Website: walmart
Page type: address-validator
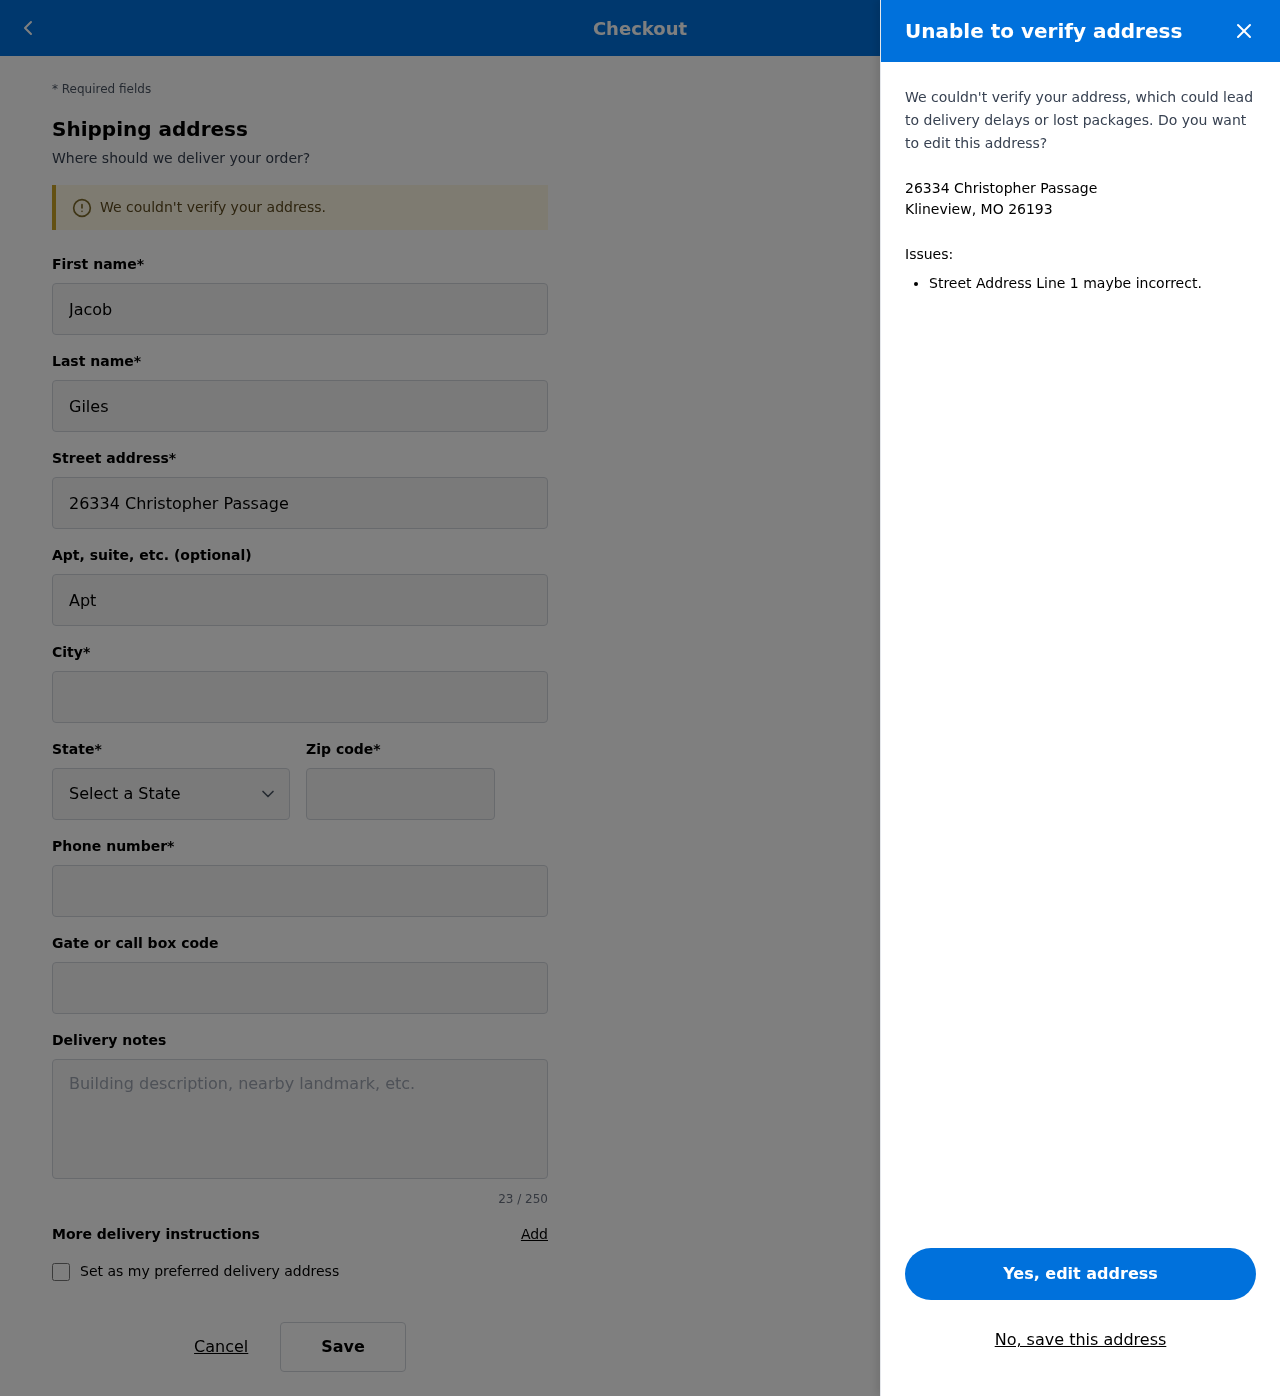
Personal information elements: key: PII_CITY_STATE_ZIP
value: Klineview, MO 26193
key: PII_DELIVERY_INSTRUCTIONS
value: Do not leave if raining
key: PII_STATE_ABBR
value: MO
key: PII_STREET
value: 26334 Christopher Passage
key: PII_FIRSTNAME
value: Jacob
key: PII_LASTNAME
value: Giles
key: PII_STREET2
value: Apt. 275
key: PII_CITY
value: Klineview
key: PII_POSTCODE
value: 26193
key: PII_PHONE
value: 2039461092
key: PII_SECURITY_CODE
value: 70158